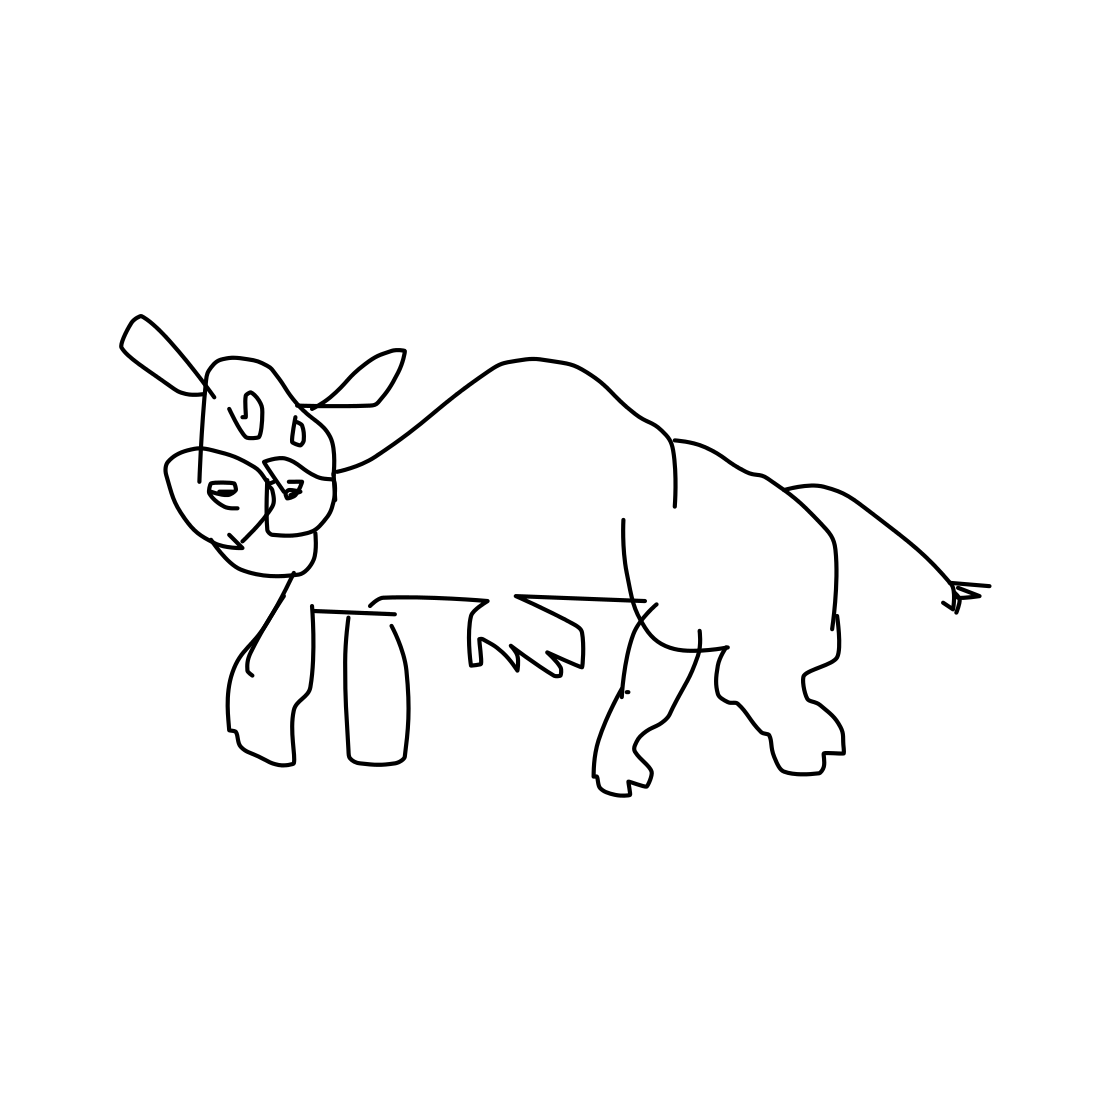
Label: cow